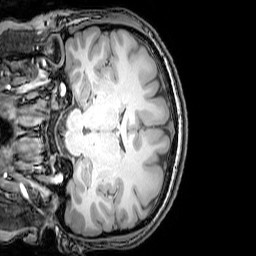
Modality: T1w
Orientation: coronal
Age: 26
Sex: male
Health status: healthy
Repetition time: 0.081 s
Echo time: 0.037 s